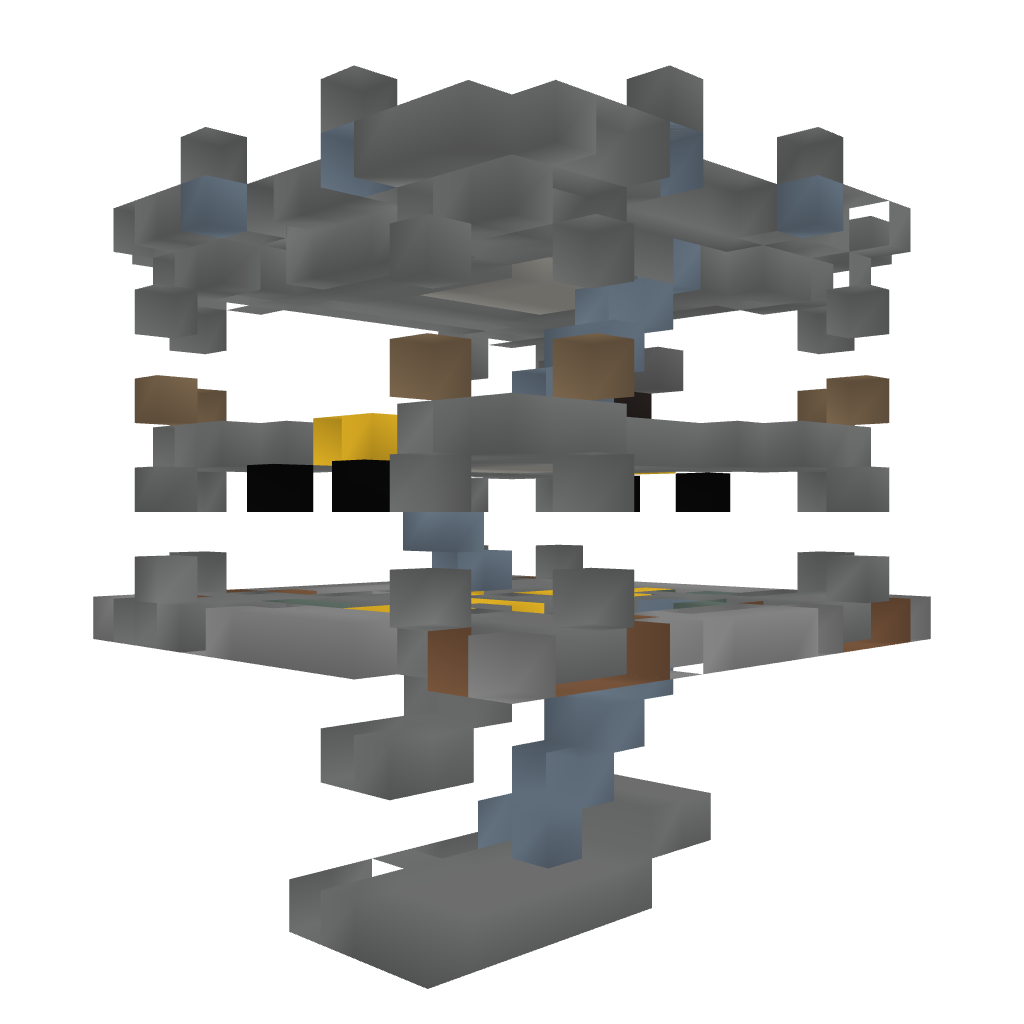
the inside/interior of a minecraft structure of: PvP Tower [Yellow]